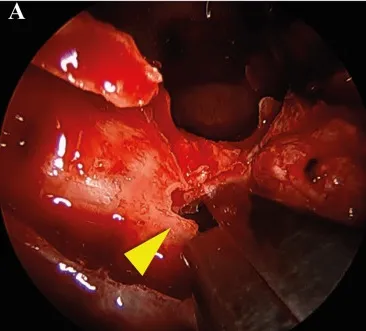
Transpterygoid approach to access sphenoid meningoencephalocele. . The posterior wall of the maxillary sinus was exposed and removed (arrowhead, A).
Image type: endoscopy (other_endoscopy)